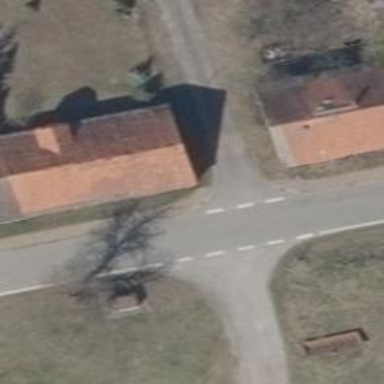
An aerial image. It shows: Residential road with concrete lanes.